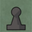
Piece: bP